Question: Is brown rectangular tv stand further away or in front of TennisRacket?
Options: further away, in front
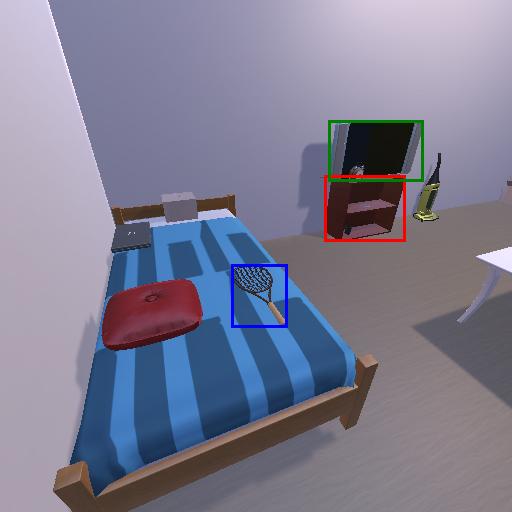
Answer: further away